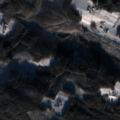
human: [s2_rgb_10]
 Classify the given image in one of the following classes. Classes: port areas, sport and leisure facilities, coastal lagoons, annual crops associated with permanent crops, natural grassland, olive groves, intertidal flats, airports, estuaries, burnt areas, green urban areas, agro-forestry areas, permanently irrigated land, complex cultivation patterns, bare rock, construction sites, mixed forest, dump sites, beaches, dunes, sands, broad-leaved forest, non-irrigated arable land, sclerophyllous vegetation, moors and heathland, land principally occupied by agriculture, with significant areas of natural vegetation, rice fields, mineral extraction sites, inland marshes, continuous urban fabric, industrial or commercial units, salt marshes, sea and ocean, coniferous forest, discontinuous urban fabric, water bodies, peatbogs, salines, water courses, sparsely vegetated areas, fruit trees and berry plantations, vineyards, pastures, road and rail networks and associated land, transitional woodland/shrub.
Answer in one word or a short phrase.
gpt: broad-leaved forest, coniferous forest, mixed forest